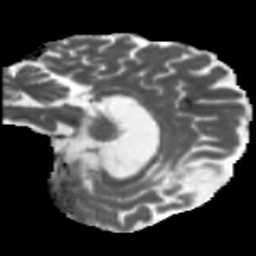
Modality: MD
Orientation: sagittal
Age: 31
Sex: female
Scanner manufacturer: siemens
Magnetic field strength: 3 T
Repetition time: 5.47 s
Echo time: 0.0854 s